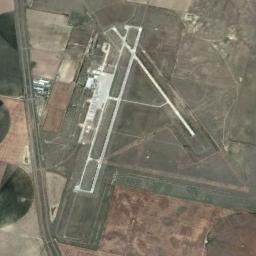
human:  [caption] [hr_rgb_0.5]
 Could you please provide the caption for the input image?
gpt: Two crossed runways in the airport surrounded by brown and green farmland .

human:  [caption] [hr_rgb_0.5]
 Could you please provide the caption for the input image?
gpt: An airport with some staggered runways and an open area on the farmland .

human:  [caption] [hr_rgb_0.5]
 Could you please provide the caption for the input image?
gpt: There is an airport in the middle of the field .

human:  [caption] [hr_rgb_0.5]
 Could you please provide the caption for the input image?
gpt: The airport is bordered by a large lawn .

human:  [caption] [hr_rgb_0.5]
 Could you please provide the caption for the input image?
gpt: Two roads intersect at the airport .